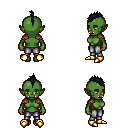
a pixel art fantasy rpg character, female body template, orc, green skin, leather shoulder armor, metal pants, raven mohawk hairstyle, gold boots, four views (front, back, left, right), 2x2 character sprite sheet, small pixel art, hard edges, no anti-aliasing